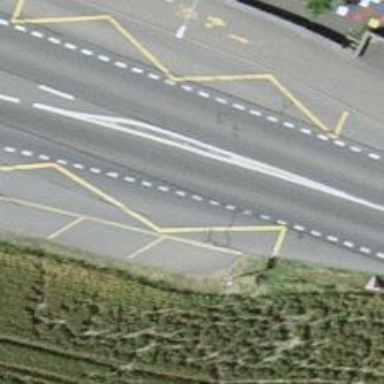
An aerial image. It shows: Public transport stop position.